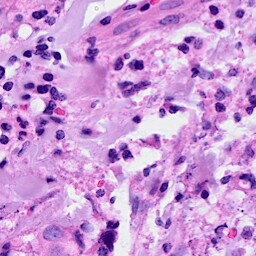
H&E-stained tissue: Breast